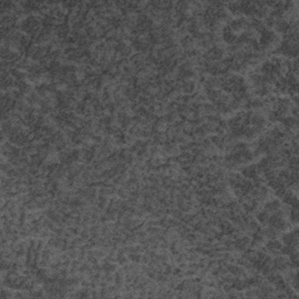
Label: frost